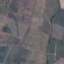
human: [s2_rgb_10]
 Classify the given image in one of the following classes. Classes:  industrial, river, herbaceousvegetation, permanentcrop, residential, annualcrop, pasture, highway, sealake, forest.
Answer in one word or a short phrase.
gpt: PermanentCrop